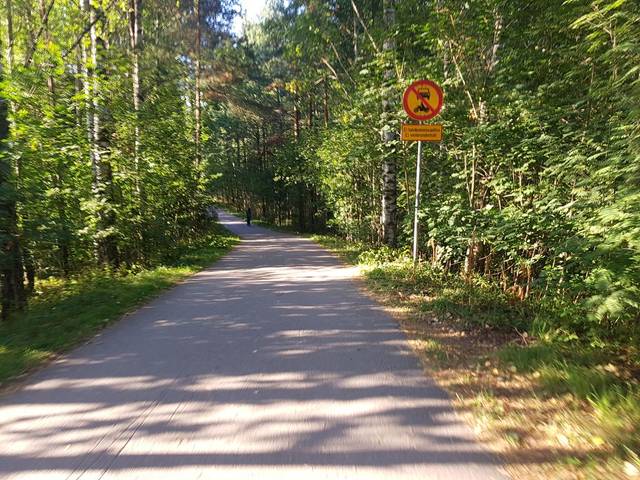
Region: Finland
Coordinates: 60.239, 24.914